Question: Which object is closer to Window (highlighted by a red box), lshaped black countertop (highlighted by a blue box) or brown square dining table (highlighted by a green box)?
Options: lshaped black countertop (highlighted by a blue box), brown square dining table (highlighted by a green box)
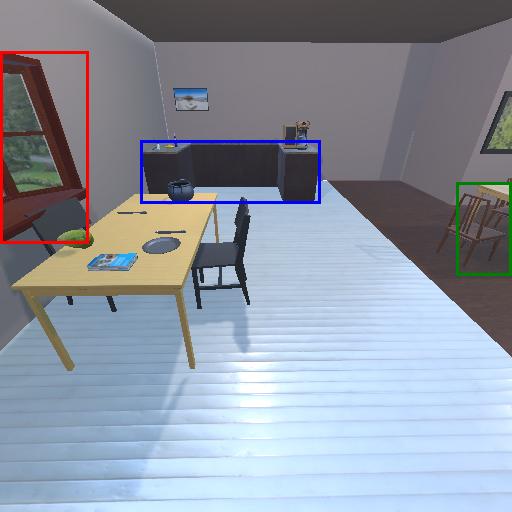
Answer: lshaped black countertop (highlighted by a blue box)